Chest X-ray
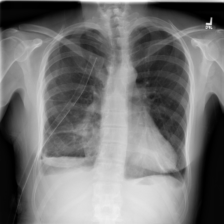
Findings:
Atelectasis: negative
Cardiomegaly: negative
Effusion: negative
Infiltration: negative
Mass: negative
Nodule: negative
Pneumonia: negative
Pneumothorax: positive
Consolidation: negative
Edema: negative
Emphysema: negative
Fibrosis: negative
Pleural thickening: negative
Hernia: negative